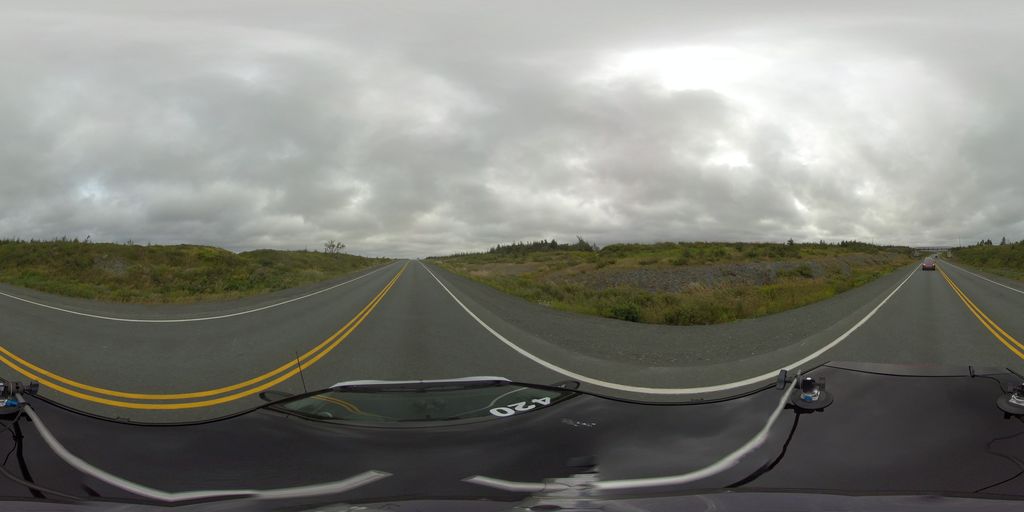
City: st_johns